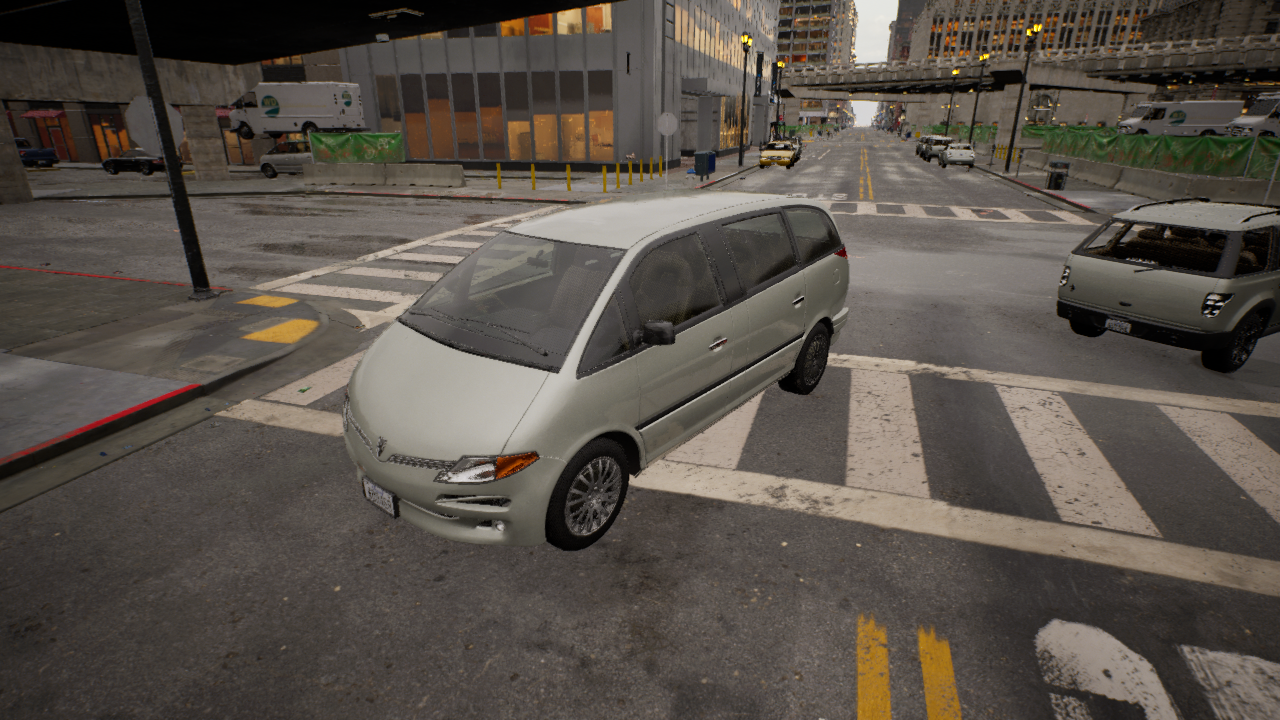
Venue: intersection
Lighting: golden hour
Vehicle rig: minivan